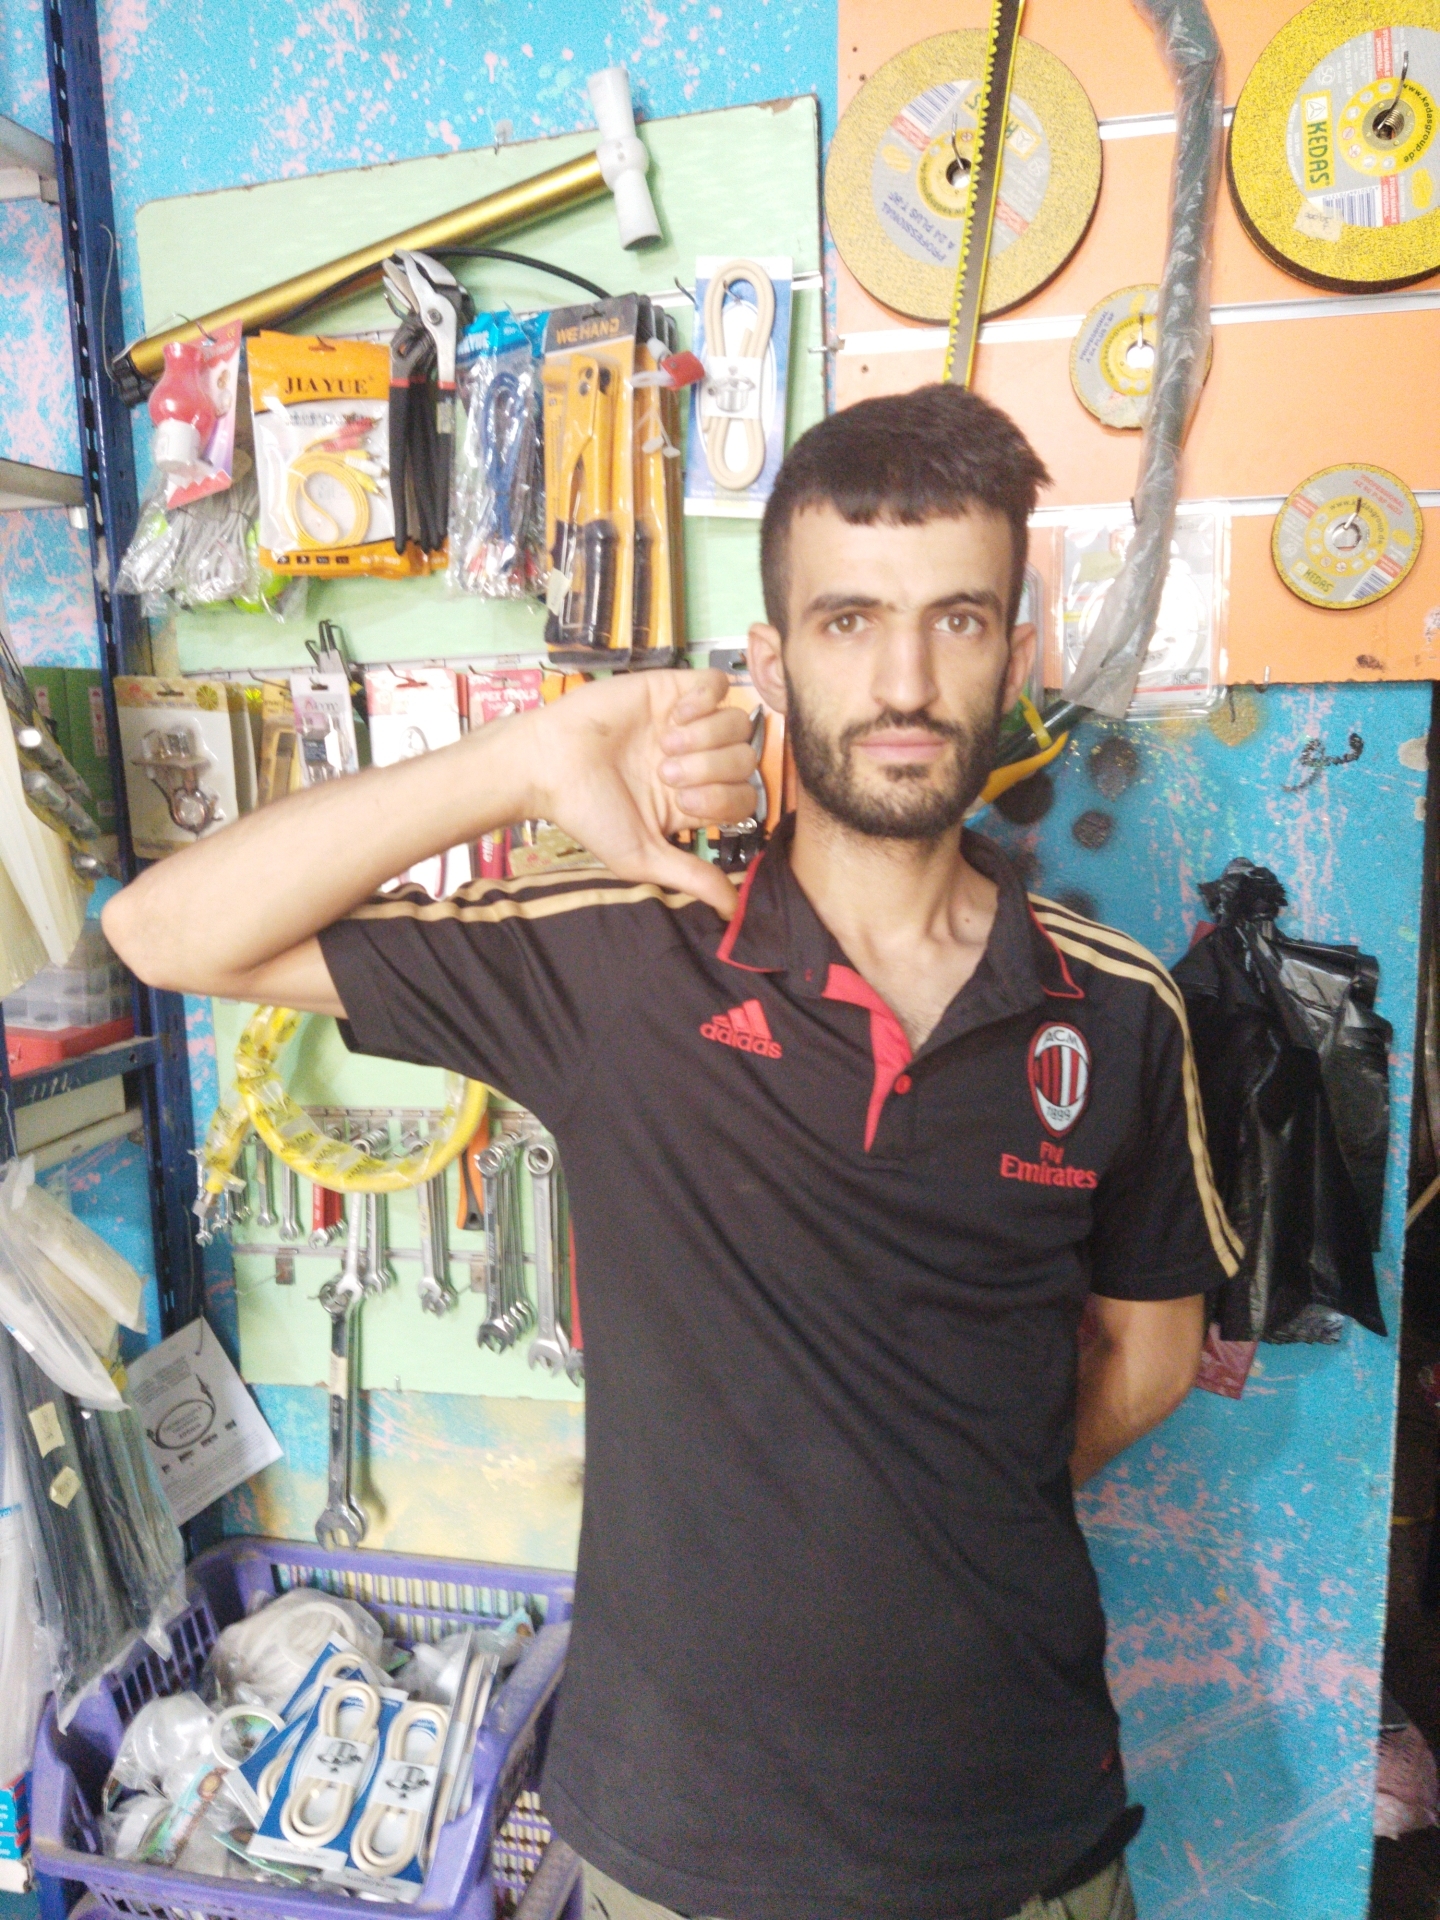
Label: noise